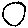
Label: moon